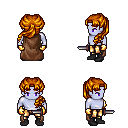
a pixel art fantasy rpg character, male body template, dark elf, purple skin, brown cape, gold greaves, dark blonde princess hairstyle, gold gloves, black shoes, dagger, four views (front, back, left, right), 2x2 character sprite sheet, small pixel art, hard edges, no anti-aliasing